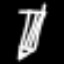
Label: pencil